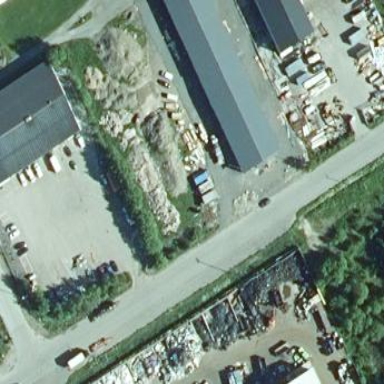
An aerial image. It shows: Industrial building.